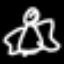
Label: angel